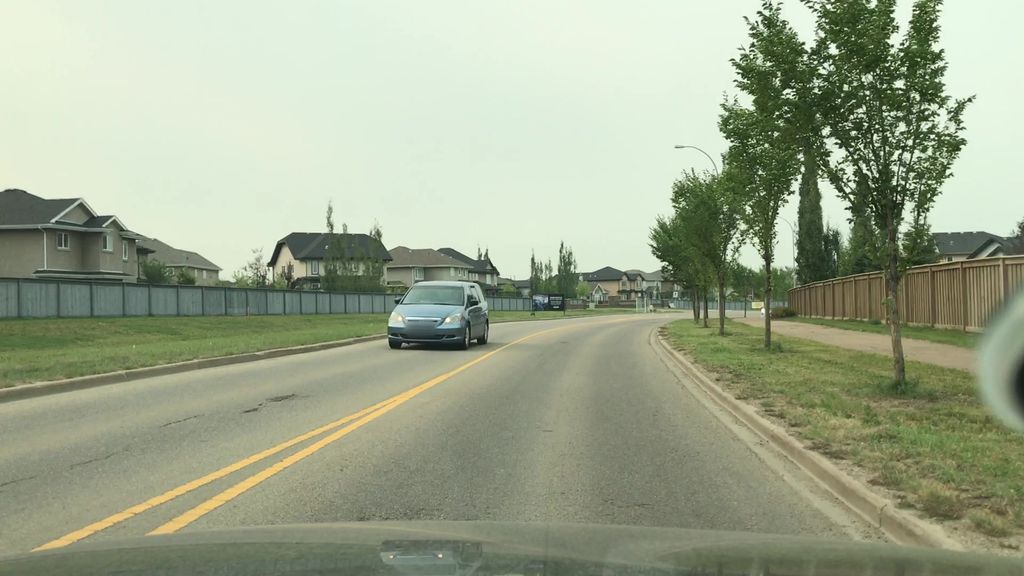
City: edmonton